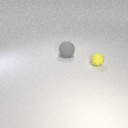
small yellow rubber sphere to the right of large gray rubber sphere